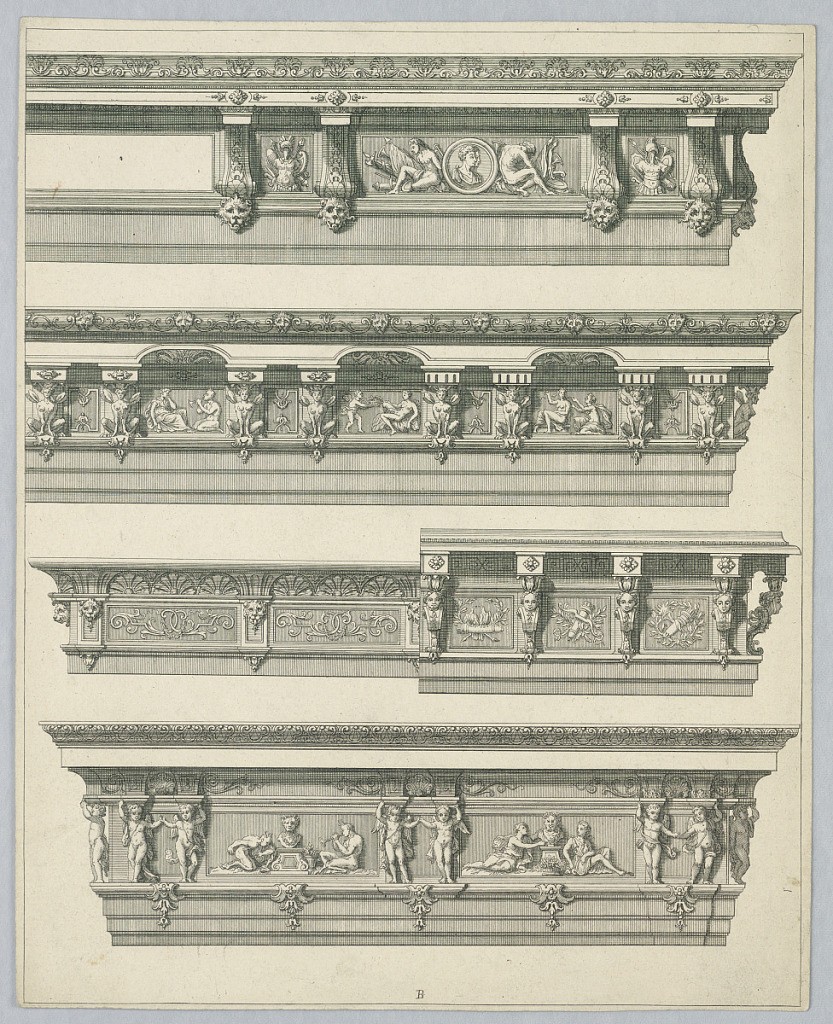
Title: Four Cornice Designs
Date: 17th century
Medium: Engraving on paper
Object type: Print
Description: Four cornice designs.